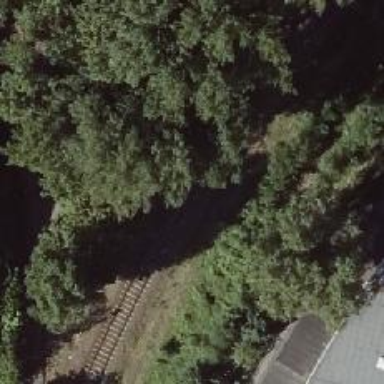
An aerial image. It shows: Rail spur service.